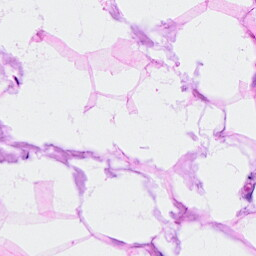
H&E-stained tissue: Breast